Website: lowes
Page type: payment
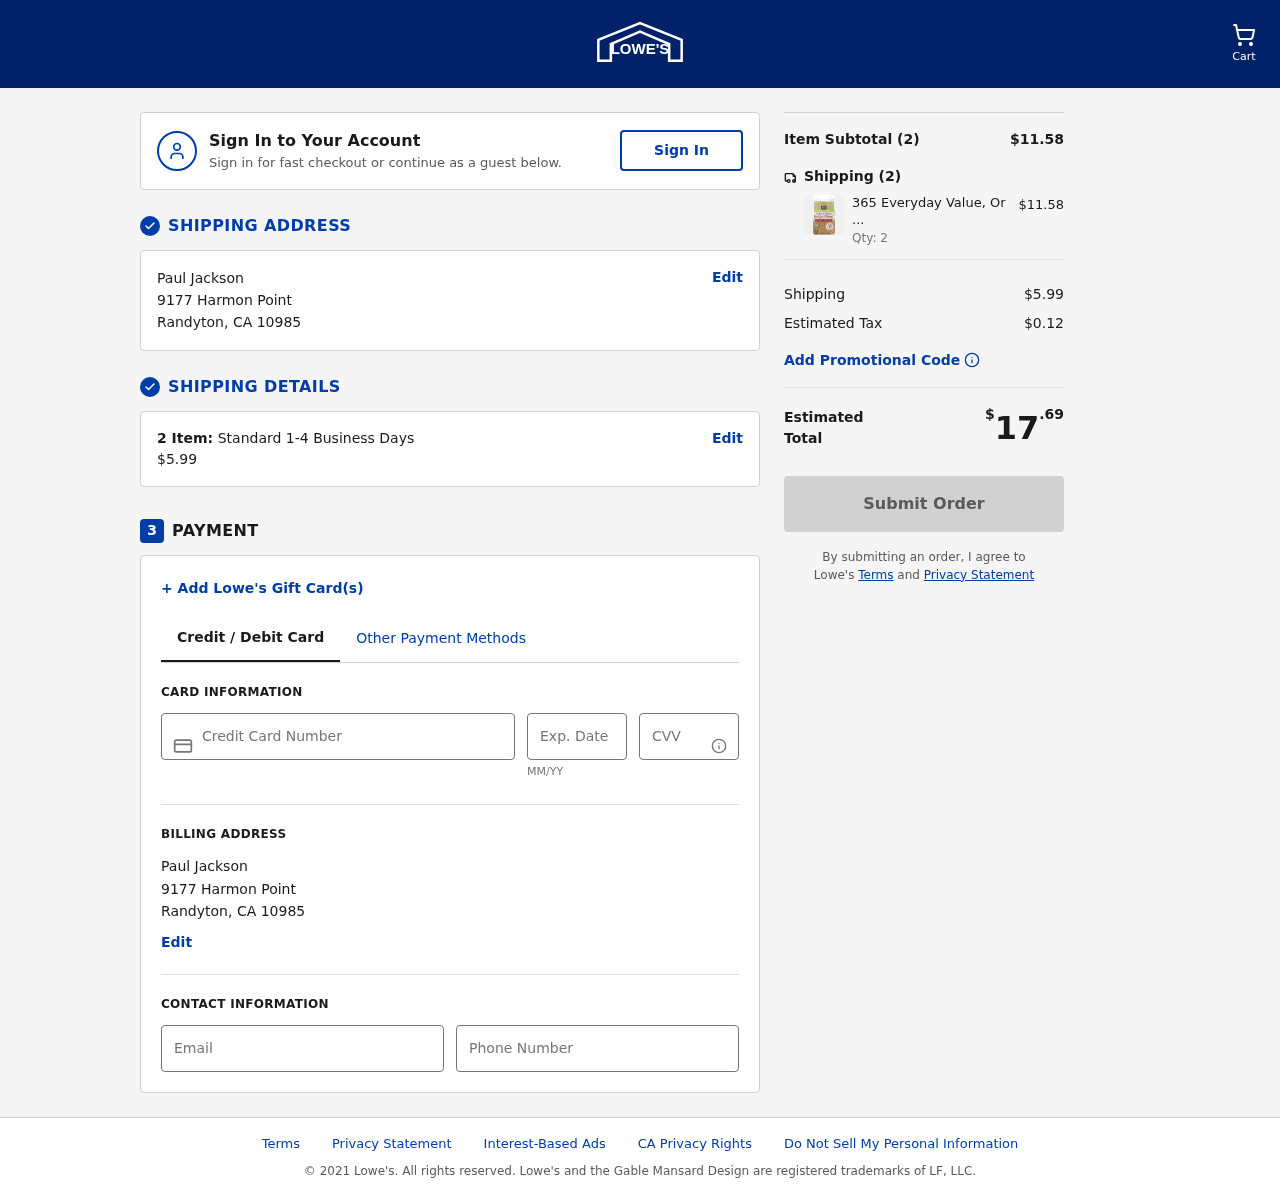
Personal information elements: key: PII_CARD_CVV
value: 111
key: PII_CARD_EXPIRY
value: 01/29
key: PII_CARD_NUMBER
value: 4312 8652 2479 8794
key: PII_CITY
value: Randyton
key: PII_EMAIL
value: pauljackson@hotmail.com
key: PII_FULLNAME
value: Paul Jackson
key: PII_PHONE
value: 5802080484
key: PII_POSTCODE
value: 10985
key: PII_STATE_ABBR
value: CA
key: PII_STREET
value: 9177 Harmon Point
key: PII_FULLNAME2
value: Paul Jackson
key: PII_CITY2
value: Randyton
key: PII_STATE_ABBR2
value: CA
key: PII_POSTCODE_FULL
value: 10985
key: PII_POSTCODE_NUMERIC
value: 10985
Product elements: key: PRODUCT1_NAME
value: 365 Everyday Value, Organic Whole Grain Bulgur Wheat, 8.8 oz
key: PRODUCT1_PRICE
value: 5.79
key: PRODUCT1_QUANTITY
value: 2
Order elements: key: ORDER_NUM_ITEMS
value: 2
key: ORDER_SHIPPING_COST
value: $5.99
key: ORDER_NUM_ITEMS2
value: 2
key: ORDER_SUBTOTAL
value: $11.58
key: ORDER_NUM_ITEMS3
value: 2
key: ORDER_SHIPPING_COST2
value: $5.99
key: ORDER_TAX
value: $0.12
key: ORDER_TOTAL
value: $17.69